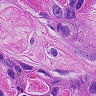
Metastatic tissue present: yes